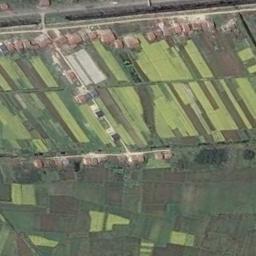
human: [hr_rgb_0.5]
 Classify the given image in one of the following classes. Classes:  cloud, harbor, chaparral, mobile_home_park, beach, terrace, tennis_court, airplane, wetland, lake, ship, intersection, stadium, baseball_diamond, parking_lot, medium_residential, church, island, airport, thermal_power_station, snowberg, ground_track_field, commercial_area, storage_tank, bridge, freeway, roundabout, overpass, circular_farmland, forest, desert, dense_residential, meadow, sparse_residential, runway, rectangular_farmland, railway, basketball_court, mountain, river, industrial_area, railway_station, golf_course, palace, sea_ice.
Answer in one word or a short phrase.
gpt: rectangular_farmland